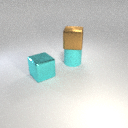
large brown metal cube above large cyan rubber cylinder